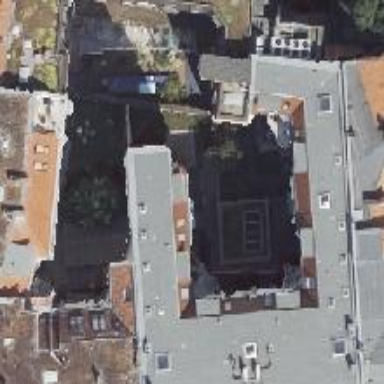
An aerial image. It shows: Apartment building with double saltbox roof shape.